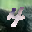
Label: 4